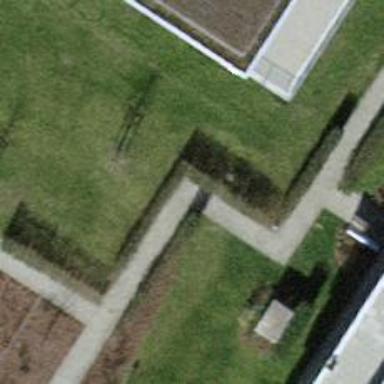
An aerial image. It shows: Path made of paving stones.